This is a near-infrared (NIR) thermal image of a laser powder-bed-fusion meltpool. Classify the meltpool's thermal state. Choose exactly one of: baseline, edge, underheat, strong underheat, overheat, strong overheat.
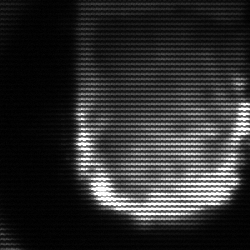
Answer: baseline